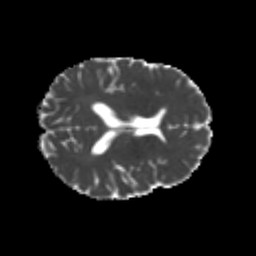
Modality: MD
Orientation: axial
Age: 24
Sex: male
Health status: healthy
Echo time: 0.074 s